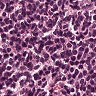
Metastatic tissue present: no